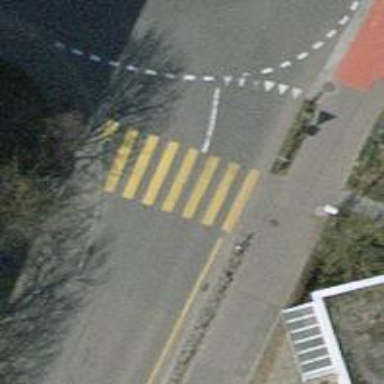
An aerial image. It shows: Uncontrolled road crossing.